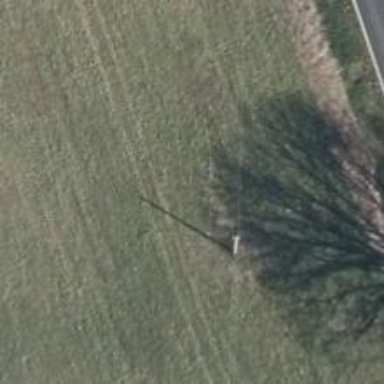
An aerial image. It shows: Power pole.